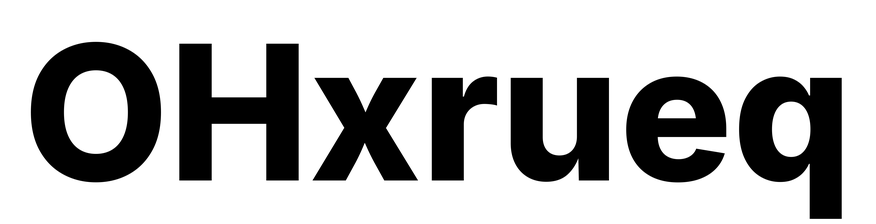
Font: Inter_ExtraBold